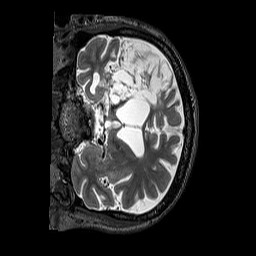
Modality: T2w
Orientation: coronal
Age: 64
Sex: male
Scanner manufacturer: siemens
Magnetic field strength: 3 T
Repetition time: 3.2 s
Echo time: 0.567 s